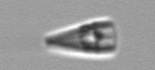
Label: Licmophora